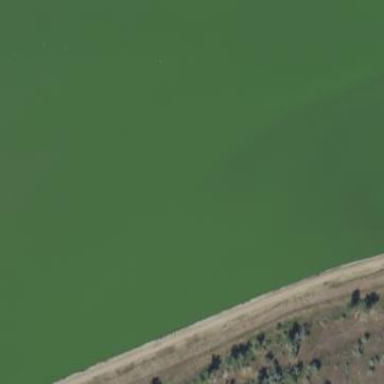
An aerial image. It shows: Body of wastewater.